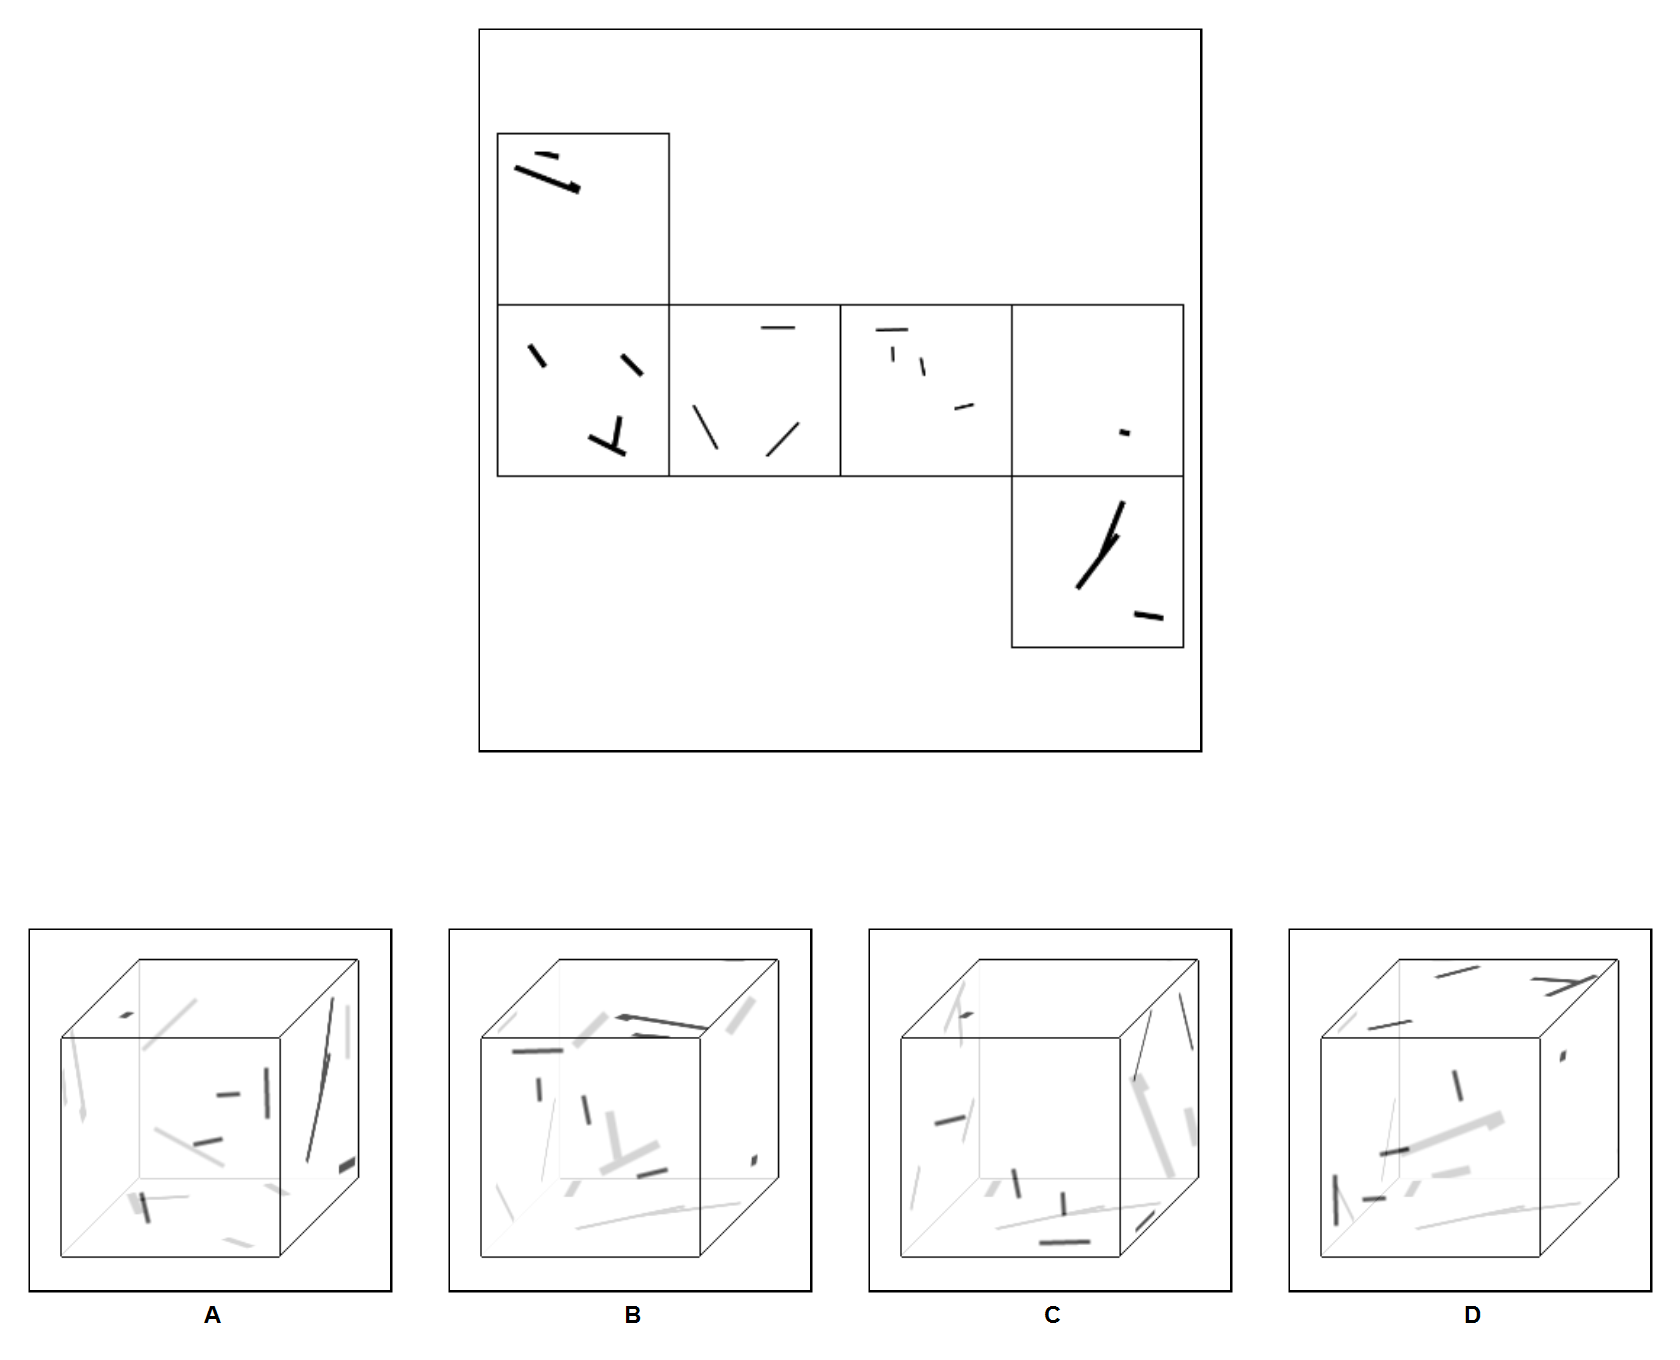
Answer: B